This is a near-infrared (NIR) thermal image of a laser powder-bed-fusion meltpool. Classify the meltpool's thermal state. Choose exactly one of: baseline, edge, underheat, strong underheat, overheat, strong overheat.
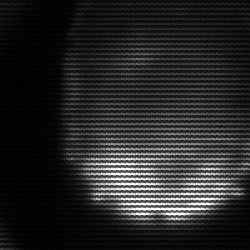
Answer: edge